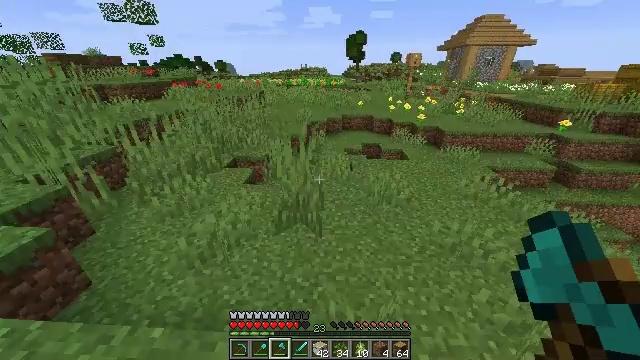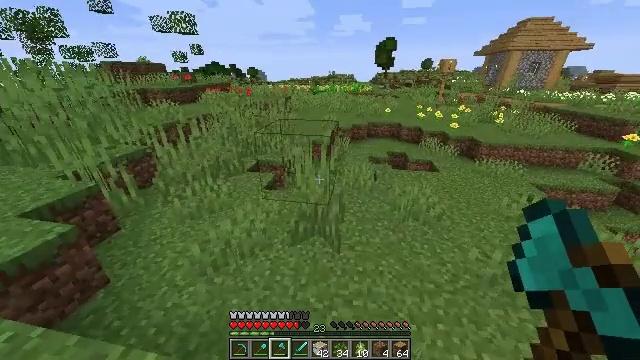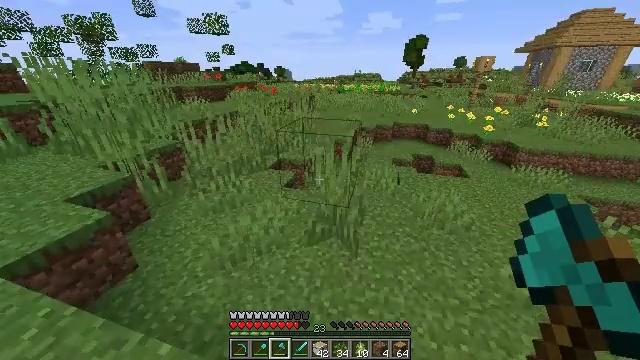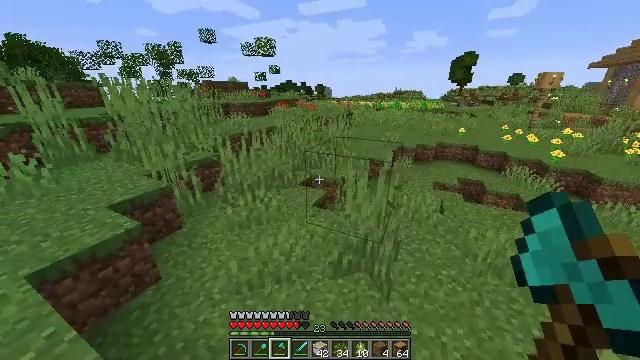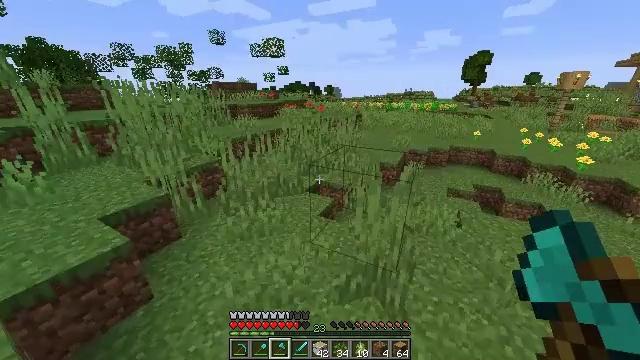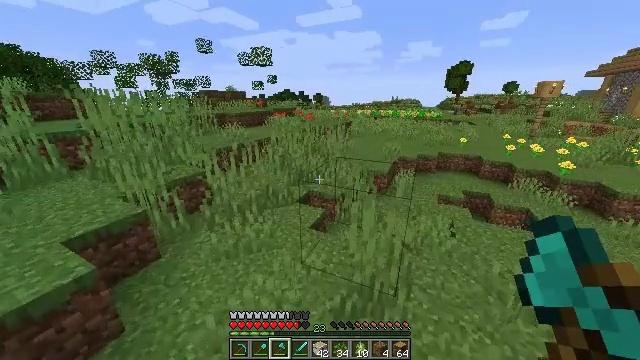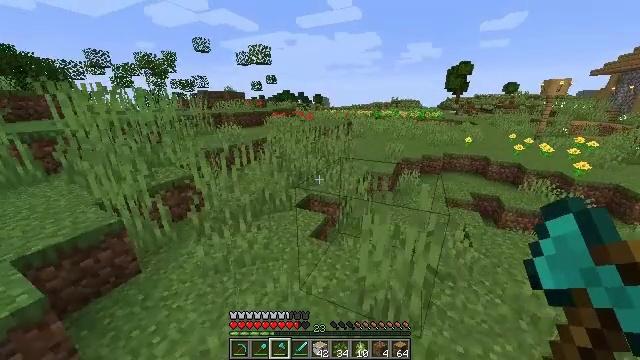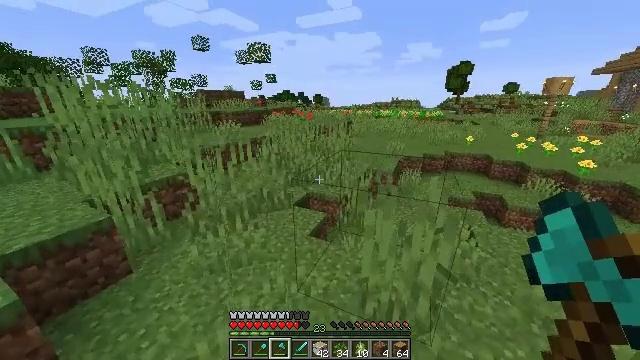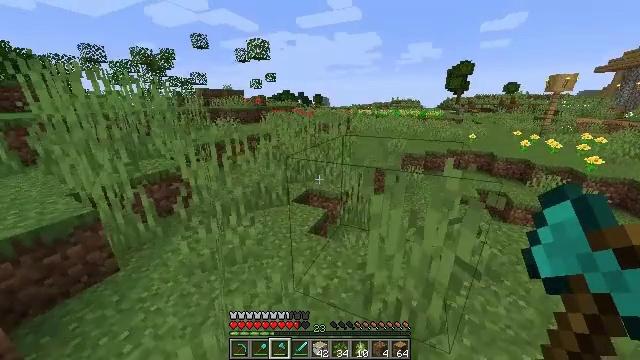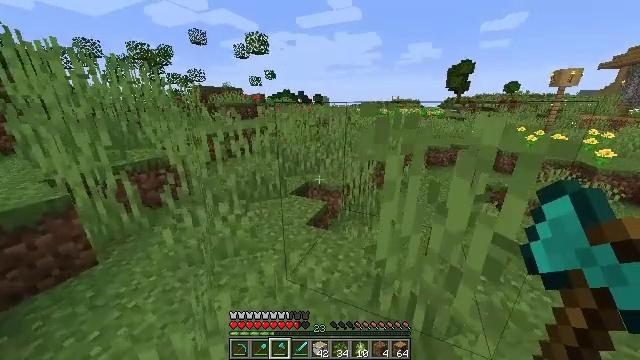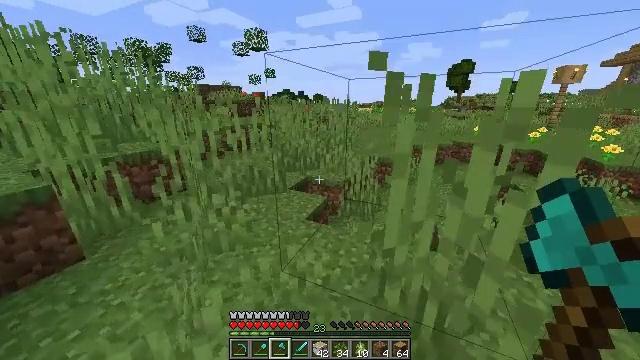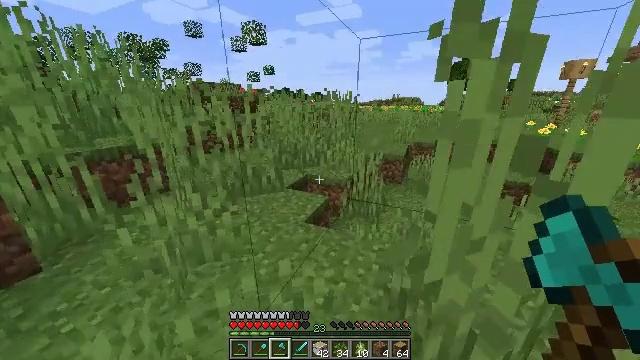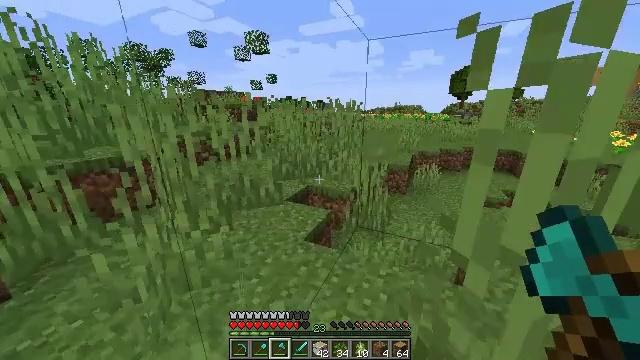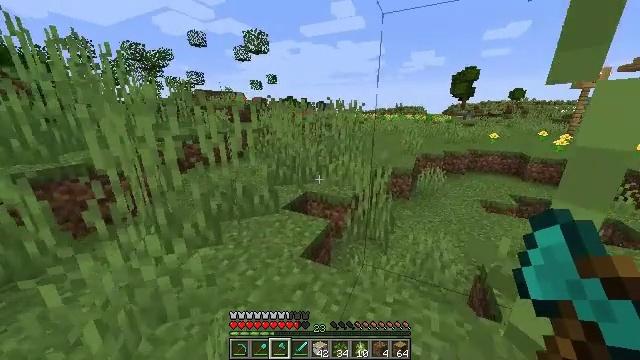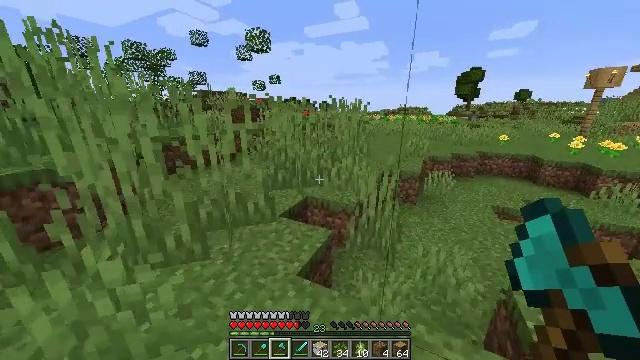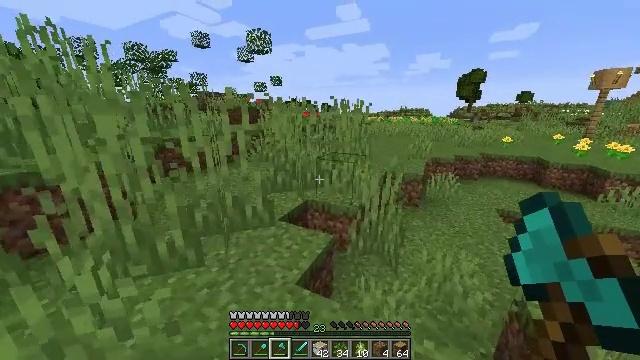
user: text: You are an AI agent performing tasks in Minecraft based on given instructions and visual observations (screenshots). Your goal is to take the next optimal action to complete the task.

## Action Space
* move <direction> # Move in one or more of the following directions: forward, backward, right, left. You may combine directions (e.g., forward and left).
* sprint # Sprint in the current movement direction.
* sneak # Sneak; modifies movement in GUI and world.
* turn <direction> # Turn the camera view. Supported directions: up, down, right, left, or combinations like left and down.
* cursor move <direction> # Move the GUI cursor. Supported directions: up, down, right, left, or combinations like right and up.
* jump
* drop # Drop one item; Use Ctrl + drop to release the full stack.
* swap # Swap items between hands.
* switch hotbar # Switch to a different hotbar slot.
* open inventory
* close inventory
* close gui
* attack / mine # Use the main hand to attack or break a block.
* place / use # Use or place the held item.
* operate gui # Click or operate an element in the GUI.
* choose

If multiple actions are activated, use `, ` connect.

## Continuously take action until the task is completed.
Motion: motion action
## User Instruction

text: Use a crafting table to make pumpkin seeds.
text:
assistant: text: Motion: move forward, sprint, turn left and up
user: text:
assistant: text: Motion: move forward, sprint, turn left
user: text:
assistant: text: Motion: move forward, sprint, turn left and up
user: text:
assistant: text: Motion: move forward, sprint, turn left
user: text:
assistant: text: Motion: move forward, sprint, turn right and up
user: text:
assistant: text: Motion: move forward, sprint
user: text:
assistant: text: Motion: move forward, sprint
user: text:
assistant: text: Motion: move forward, sprint
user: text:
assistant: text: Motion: move forward, sprint
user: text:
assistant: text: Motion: move forward, sprint
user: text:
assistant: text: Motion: move forward, sprint
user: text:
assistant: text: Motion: move forward, sprint, turn up
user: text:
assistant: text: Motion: move forward, sprint
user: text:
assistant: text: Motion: move forward, sprint
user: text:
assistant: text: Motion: move forward, sprint
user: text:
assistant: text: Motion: move forward, sprint
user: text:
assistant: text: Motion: move forward, sprint
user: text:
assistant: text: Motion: move forward, sprint
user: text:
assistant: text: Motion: move forward, sprint
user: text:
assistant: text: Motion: move forward, sprint
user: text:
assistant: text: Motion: move forward, sprint
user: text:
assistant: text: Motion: move forward, sprint, turn right and up
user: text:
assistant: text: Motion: move forward, sprint, turn right and up
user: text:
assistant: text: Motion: move forward, sprint
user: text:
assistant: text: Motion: move forward, turn right and up
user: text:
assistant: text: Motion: move forward
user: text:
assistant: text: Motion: move forward
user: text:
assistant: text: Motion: move forward
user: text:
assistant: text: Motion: move forward
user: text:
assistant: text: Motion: move forward